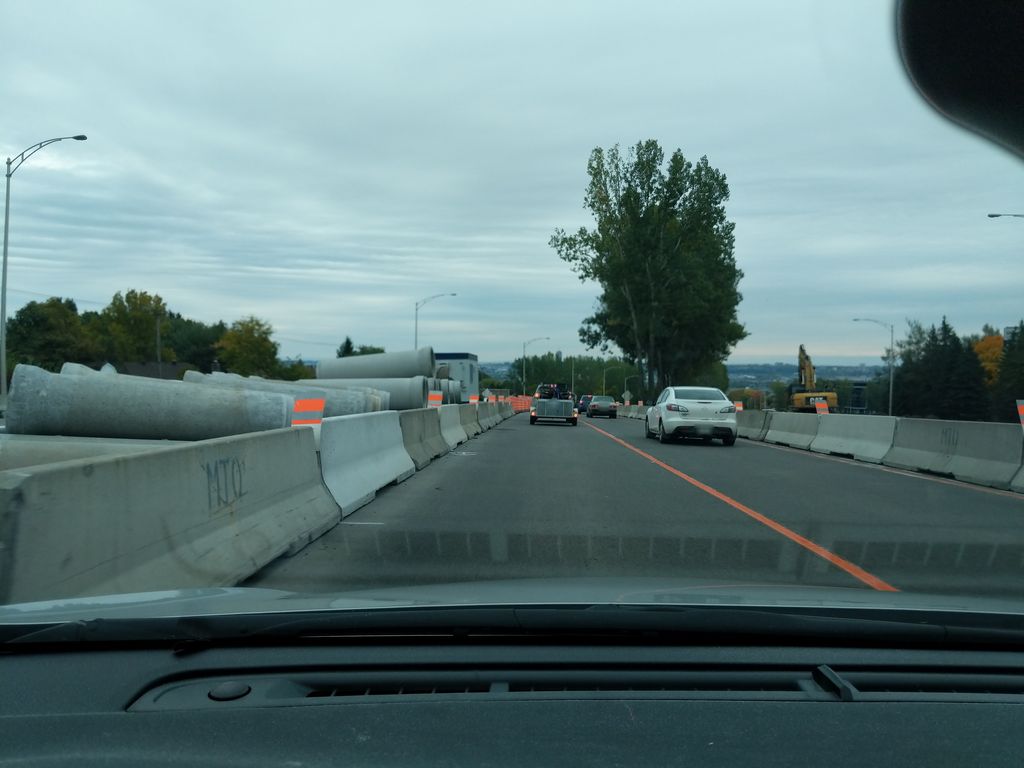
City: quebec_city